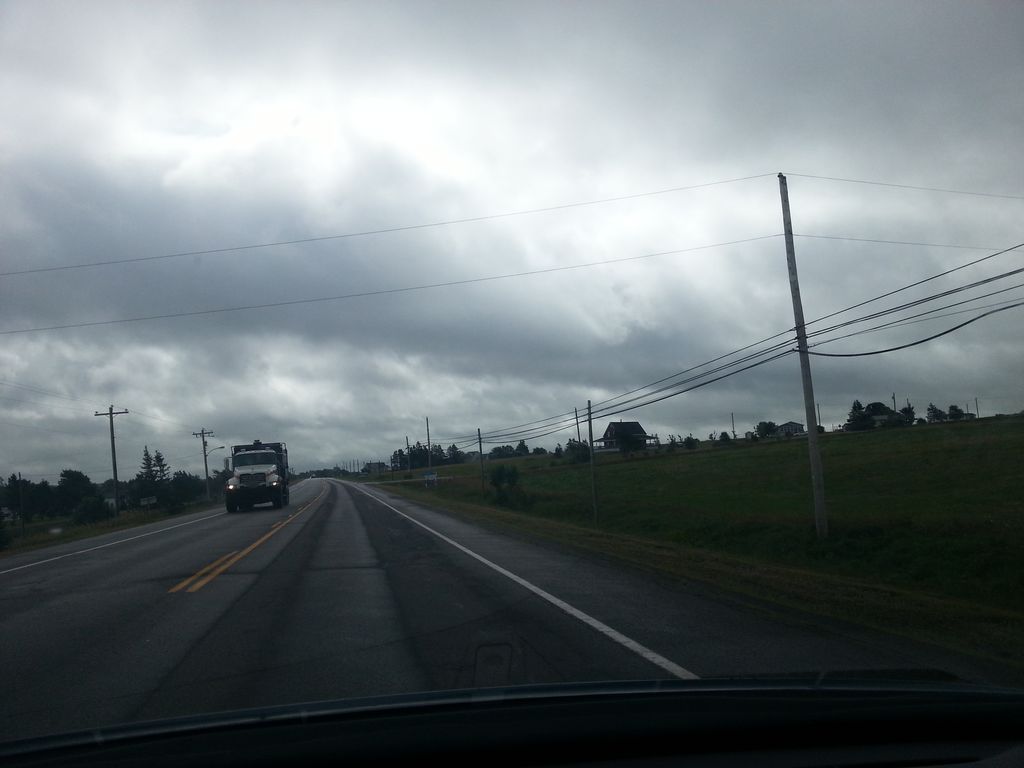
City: charlottetown